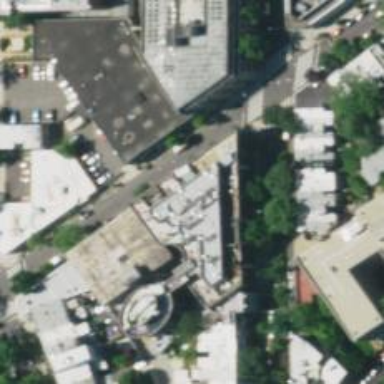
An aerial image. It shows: Arts centre.